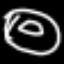
Label: donut